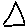
Label: triangle